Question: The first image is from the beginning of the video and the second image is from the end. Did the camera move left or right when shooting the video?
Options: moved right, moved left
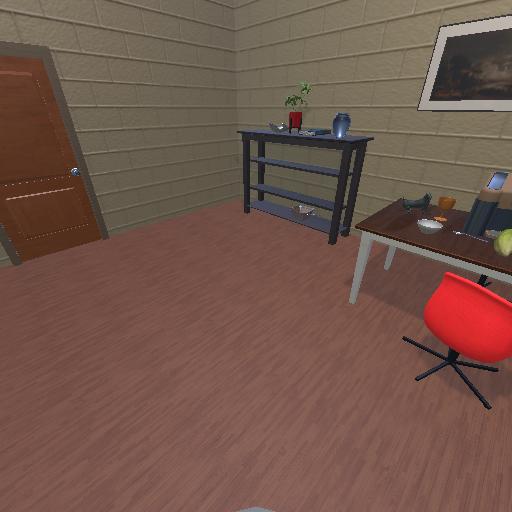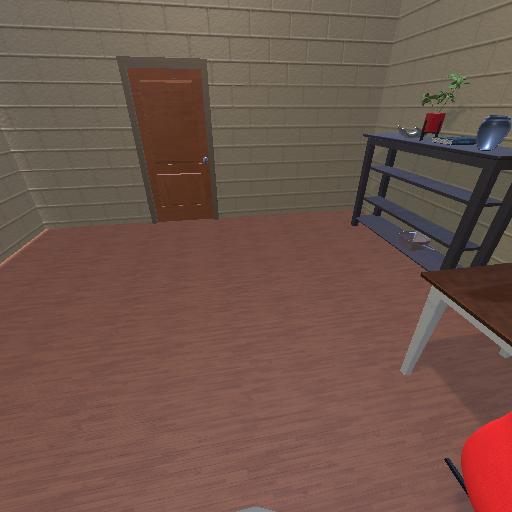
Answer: moved right